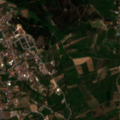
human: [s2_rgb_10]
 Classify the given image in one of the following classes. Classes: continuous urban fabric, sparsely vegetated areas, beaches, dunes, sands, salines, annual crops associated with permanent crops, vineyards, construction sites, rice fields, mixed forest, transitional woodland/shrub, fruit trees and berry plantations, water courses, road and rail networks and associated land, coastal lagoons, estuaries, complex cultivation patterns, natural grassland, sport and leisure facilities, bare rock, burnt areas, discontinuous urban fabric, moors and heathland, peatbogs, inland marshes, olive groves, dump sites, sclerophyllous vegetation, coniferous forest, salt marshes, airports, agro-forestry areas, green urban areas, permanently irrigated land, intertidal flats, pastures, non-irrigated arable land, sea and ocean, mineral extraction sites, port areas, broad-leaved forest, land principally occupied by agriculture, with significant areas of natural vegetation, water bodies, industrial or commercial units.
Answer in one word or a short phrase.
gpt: discontinuous urban fabric, vineyards, complex cultivation patterns, mixed forest